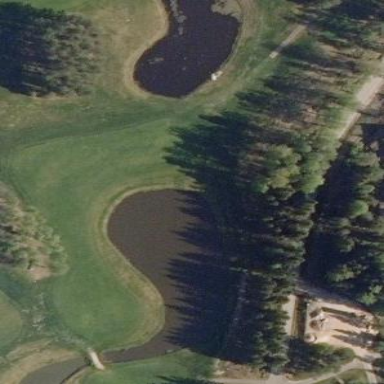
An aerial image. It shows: Water hazard in golf course. The hazard is natural water feature.